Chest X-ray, PA view. Patient: 44 years old, sex F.
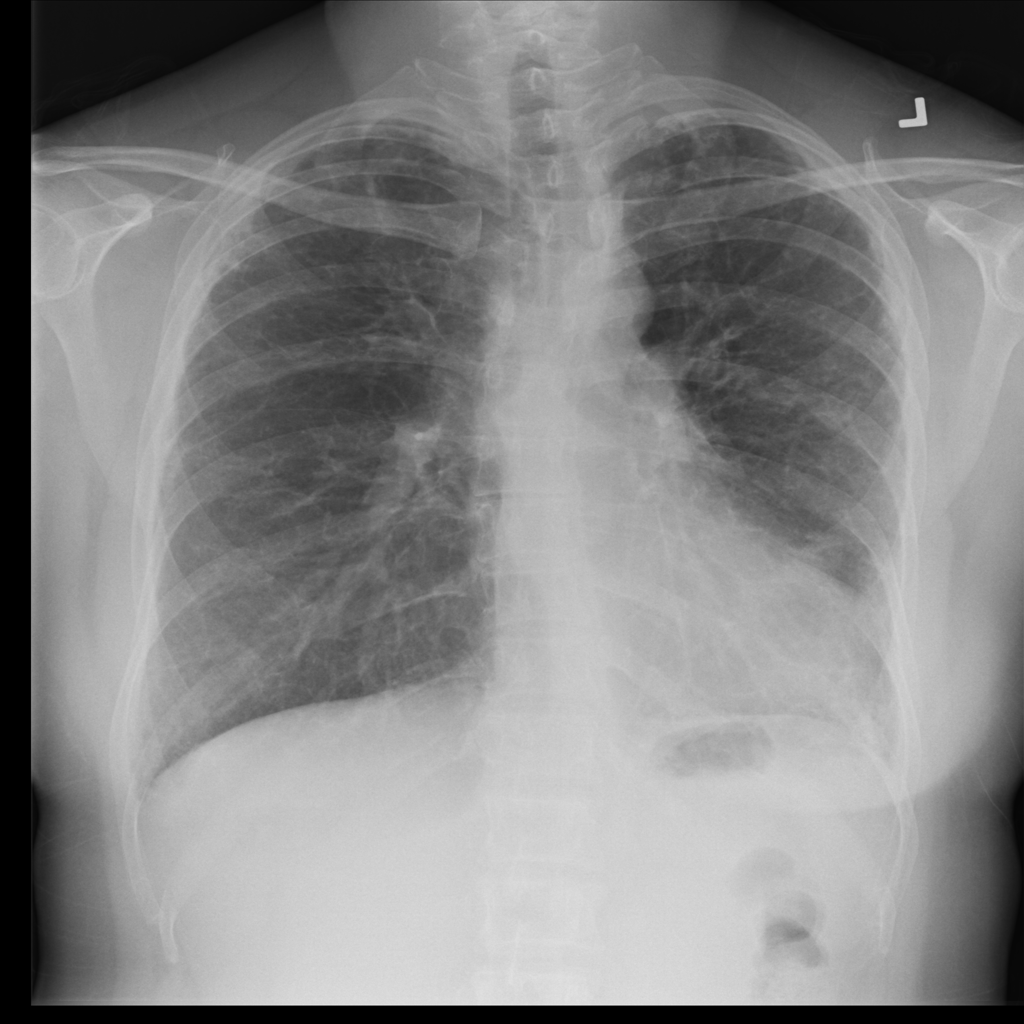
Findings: Fibrosis